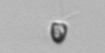
Label: Pyramimonas